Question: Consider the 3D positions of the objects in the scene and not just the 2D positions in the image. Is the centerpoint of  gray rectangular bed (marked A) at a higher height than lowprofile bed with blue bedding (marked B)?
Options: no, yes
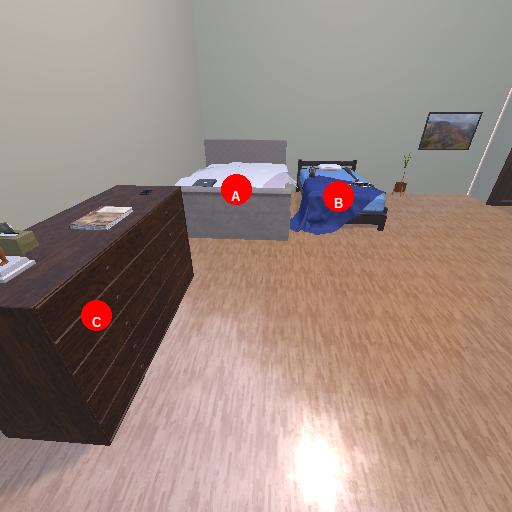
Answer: no